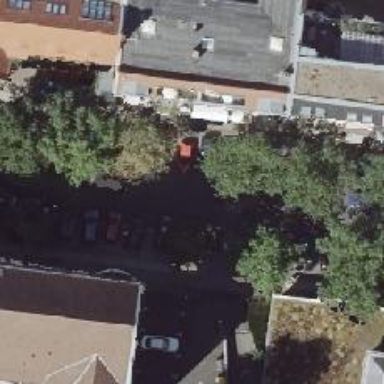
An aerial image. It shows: Residential road with asphalt surface. There are separate sidewalks and half-on-kerb parking.